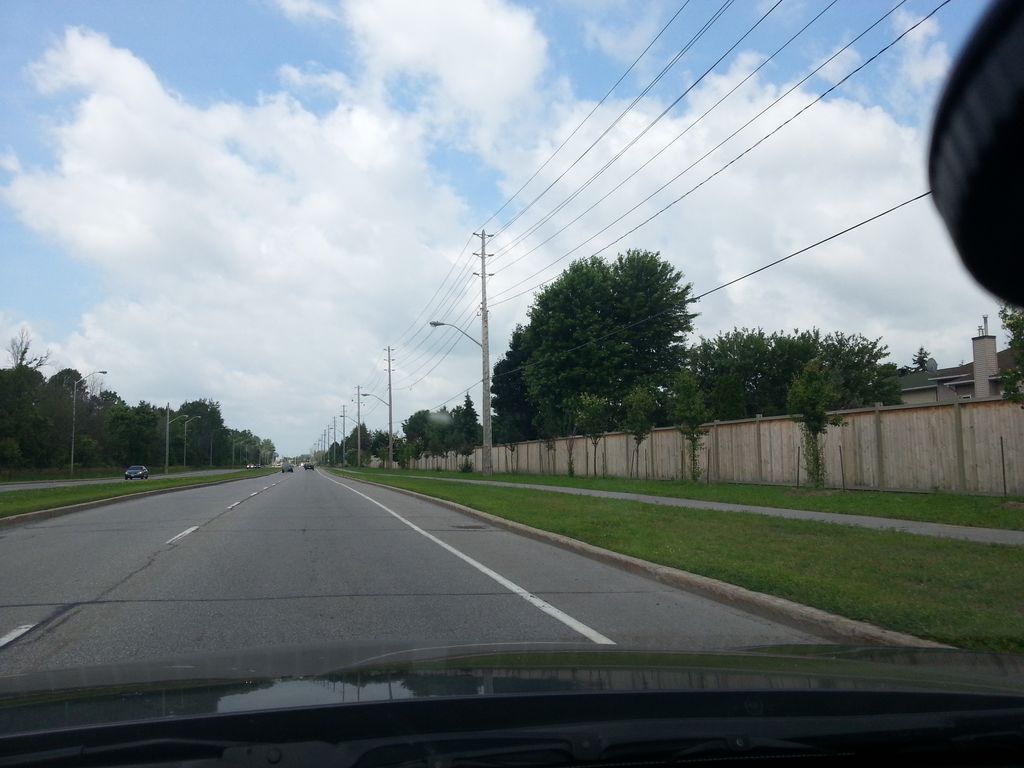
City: ottawa-gatineau